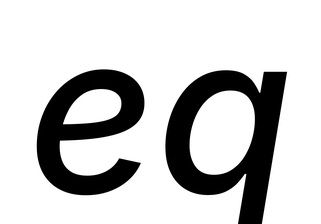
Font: Inter-Italic_Medium_Italic